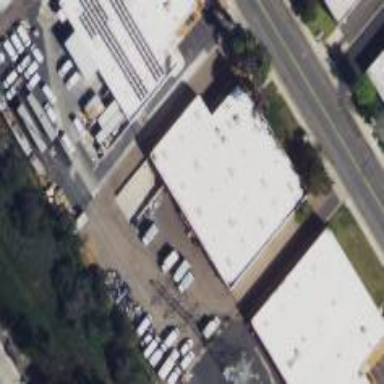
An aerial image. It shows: Industrial building.